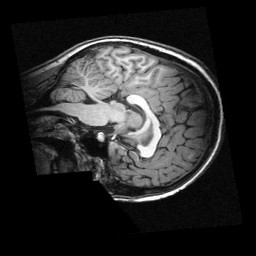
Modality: T1w
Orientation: sagittal
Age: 14
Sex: female
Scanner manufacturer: siemens
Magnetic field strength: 3 T
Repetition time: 2.3 s
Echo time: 0.00336 s